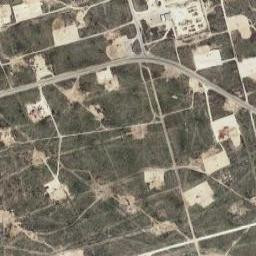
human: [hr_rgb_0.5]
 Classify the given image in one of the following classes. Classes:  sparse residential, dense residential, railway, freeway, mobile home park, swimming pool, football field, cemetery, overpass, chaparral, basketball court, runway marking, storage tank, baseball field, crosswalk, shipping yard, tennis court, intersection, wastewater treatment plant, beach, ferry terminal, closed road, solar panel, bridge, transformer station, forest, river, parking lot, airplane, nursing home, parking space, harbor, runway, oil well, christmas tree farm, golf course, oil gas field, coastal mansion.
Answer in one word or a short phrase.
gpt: oil gas field